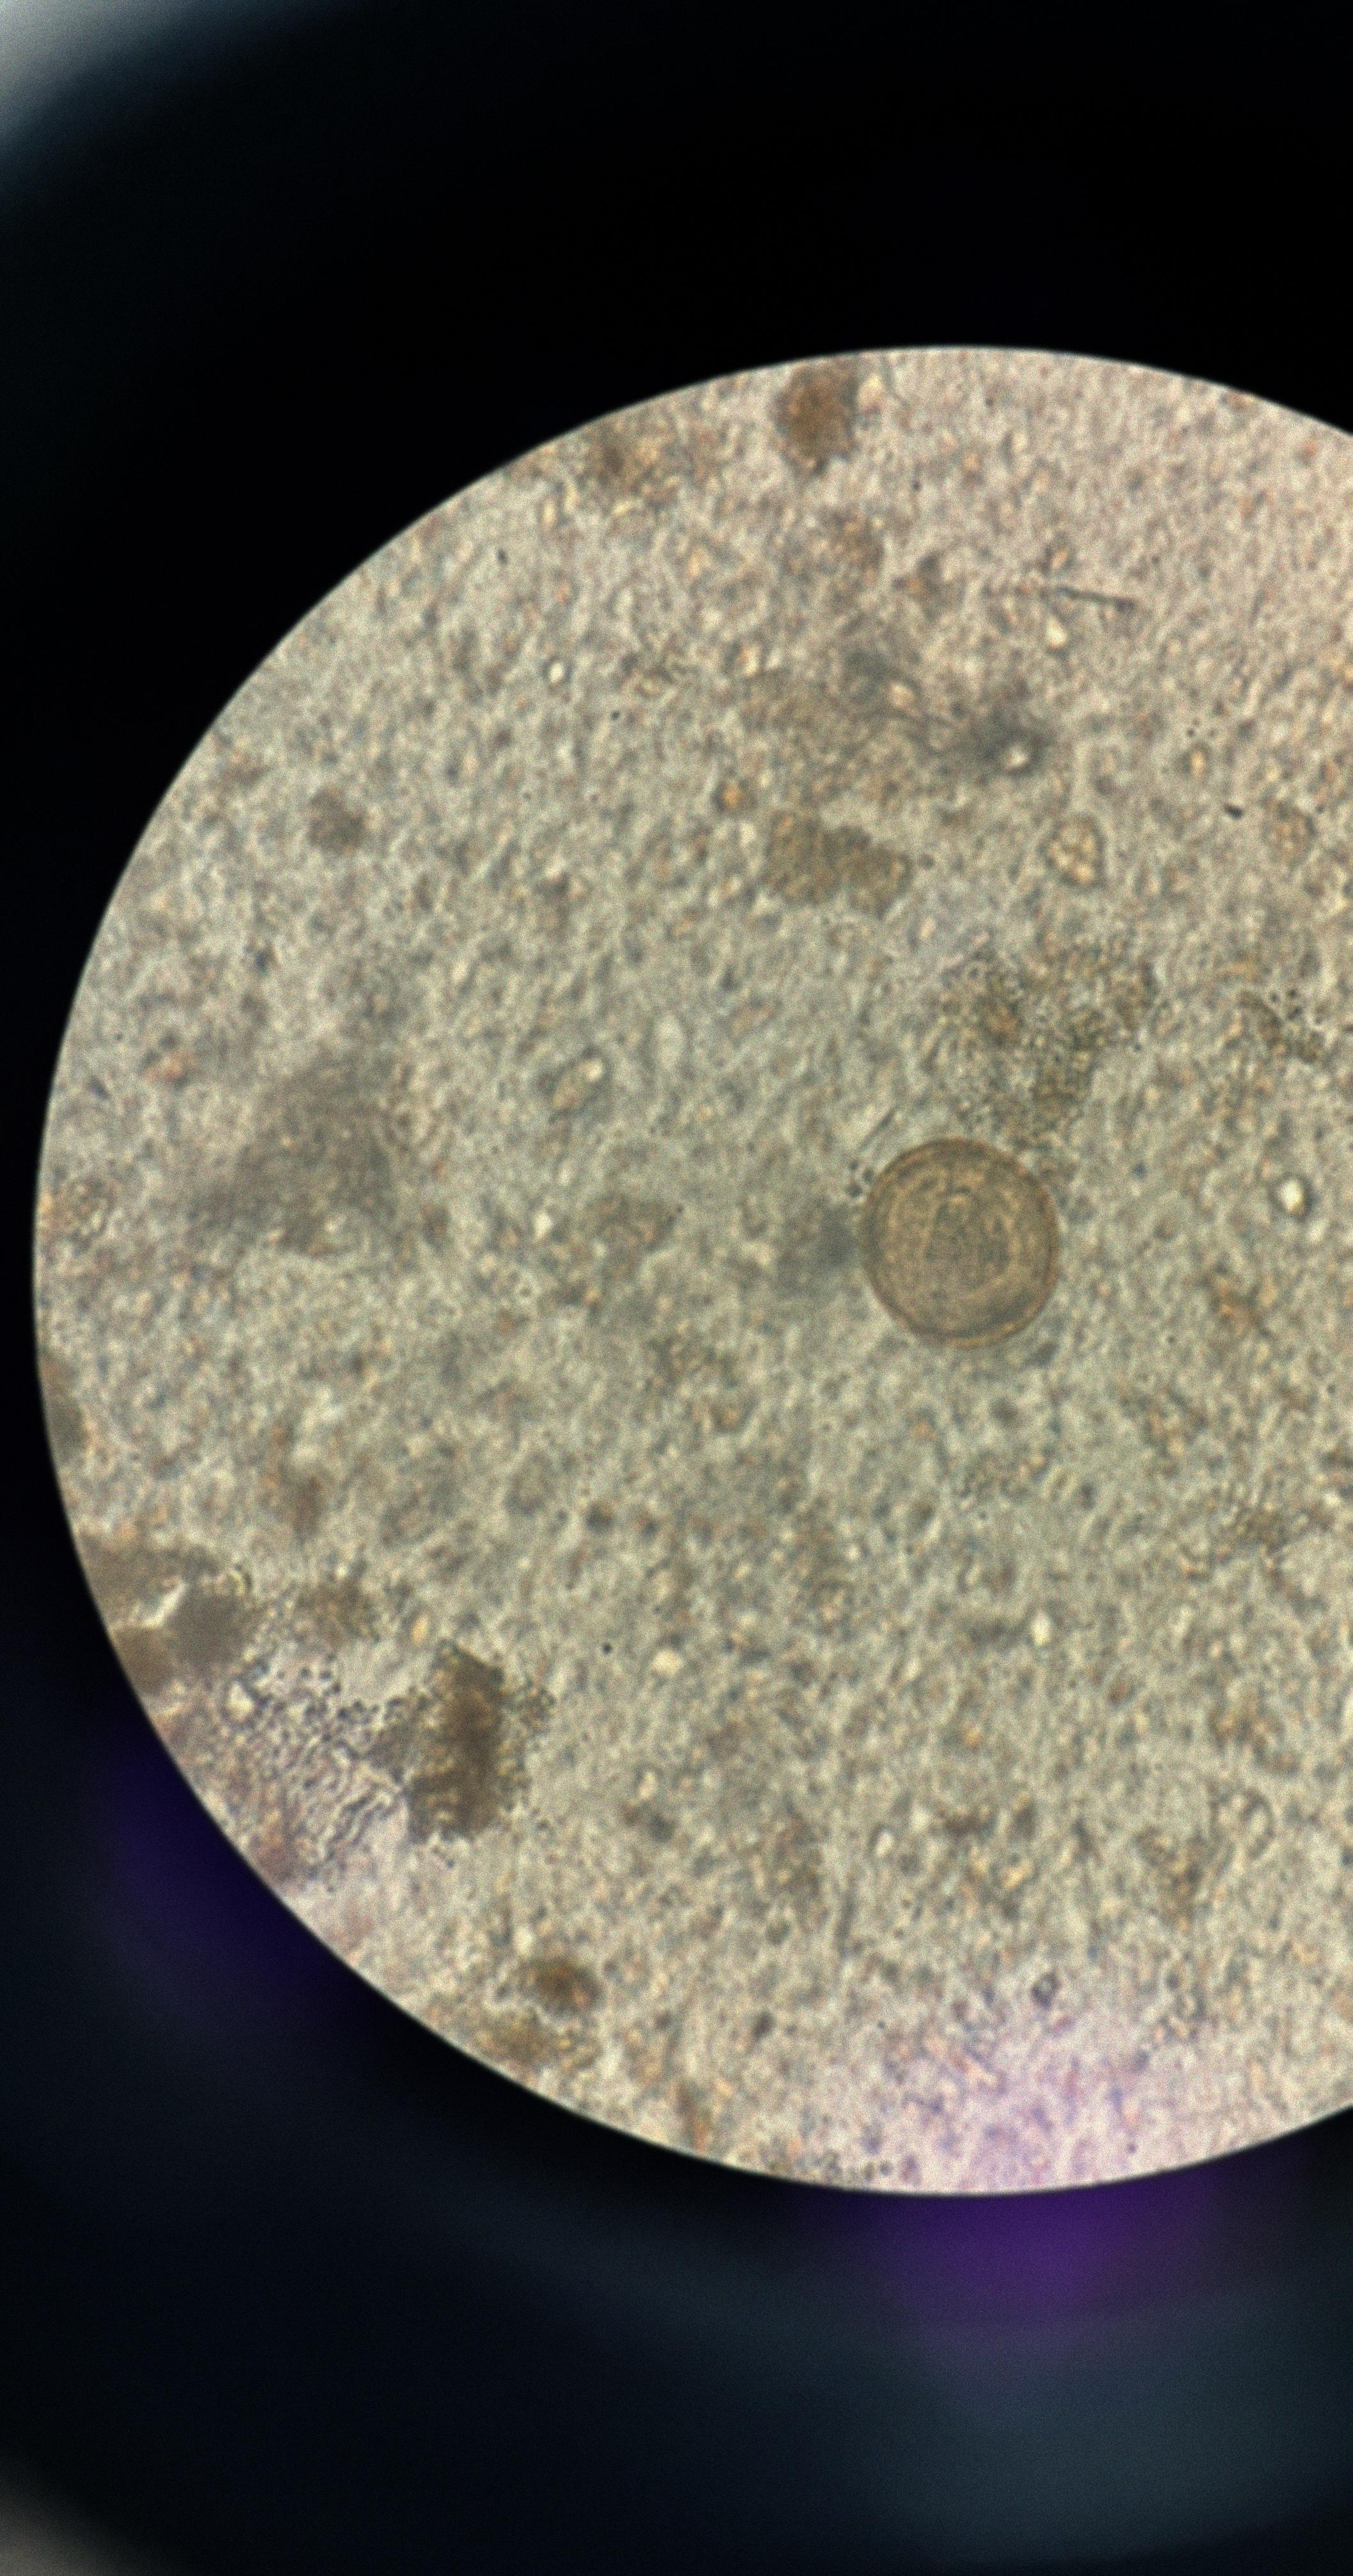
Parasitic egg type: Hymenolepis diminuta